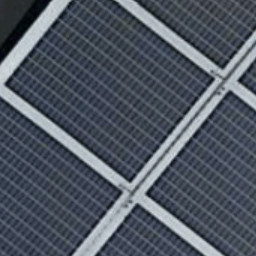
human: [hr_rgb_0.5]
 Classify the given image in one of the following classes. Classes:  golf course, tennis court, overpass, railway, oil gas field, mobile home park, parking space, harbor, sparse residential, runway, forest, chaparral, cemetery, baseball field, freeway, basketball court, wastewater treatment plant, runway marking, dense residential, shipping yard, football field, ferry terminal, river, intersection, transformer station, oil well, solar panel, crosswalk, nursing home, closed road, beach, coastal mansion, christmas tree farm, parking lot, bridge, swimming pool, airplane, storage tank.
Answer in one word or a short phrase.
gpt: solar panel